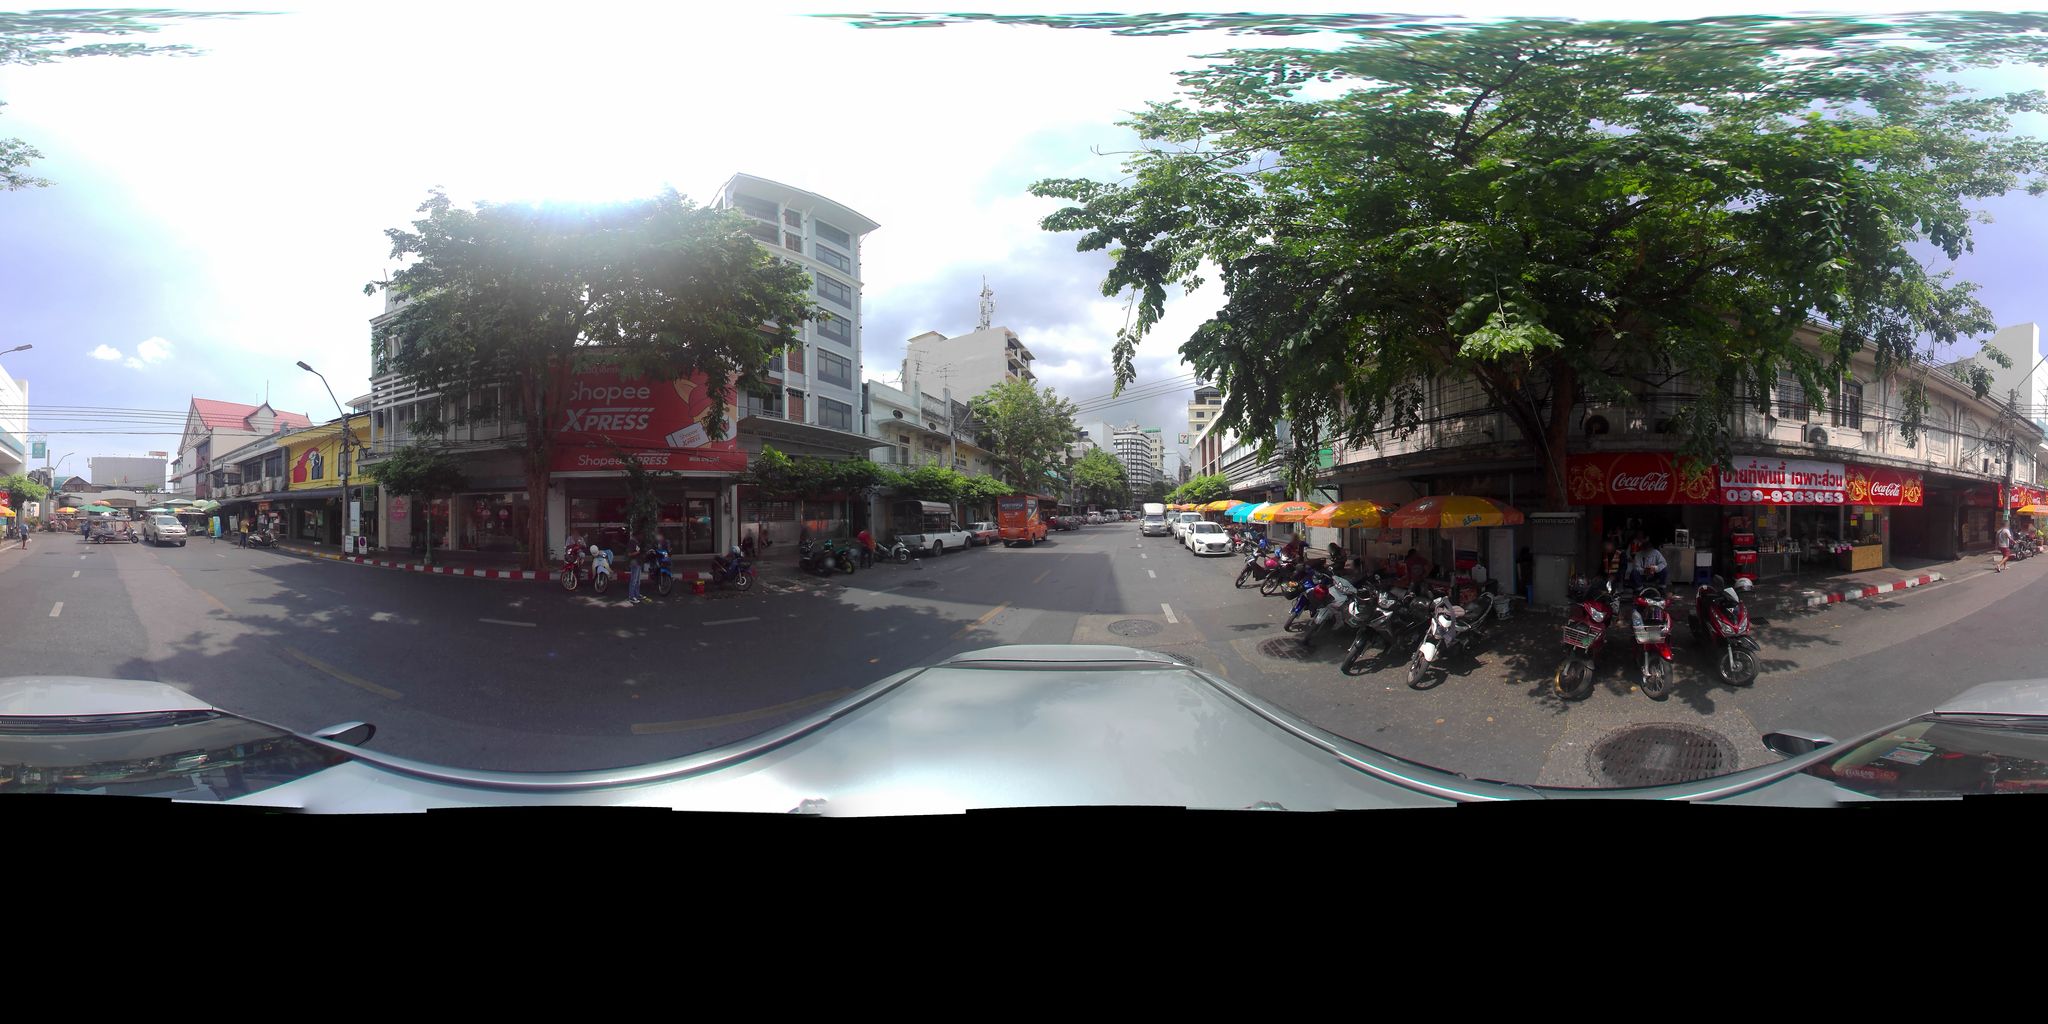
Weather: clear
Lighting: day
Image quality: slightly poor
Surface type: driving surface
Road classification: footway, tertiary
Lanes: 4
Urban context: urban centre
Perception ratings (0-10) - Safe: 4.14, Lively: 9.61, Beautiful: 6.73, Boring: 1.14, Depressing: 6.55, Wealthy: 5.2